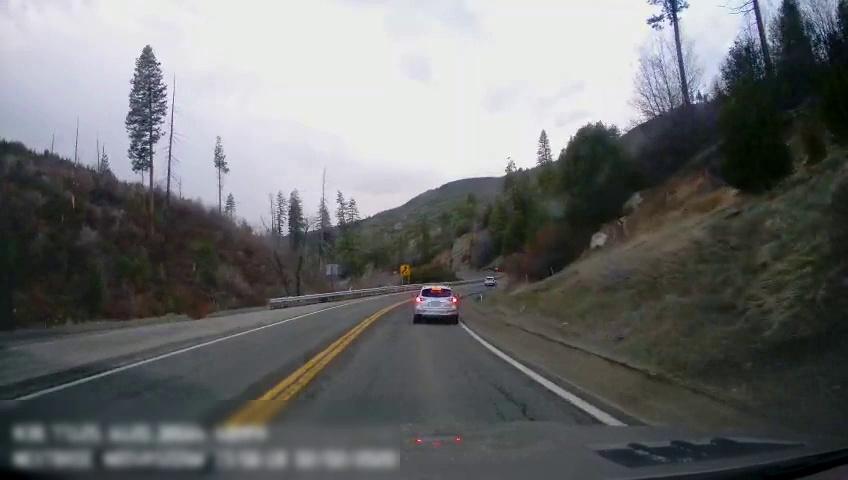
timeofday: Day
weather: Cloudy
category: Drivable Space
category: Vehicles | Car
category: Vehicles | SUV
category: Lanes | Current Lane
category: Lanes | Current Lane
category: Lanes | Opposite Lane
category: Traffic | Signs